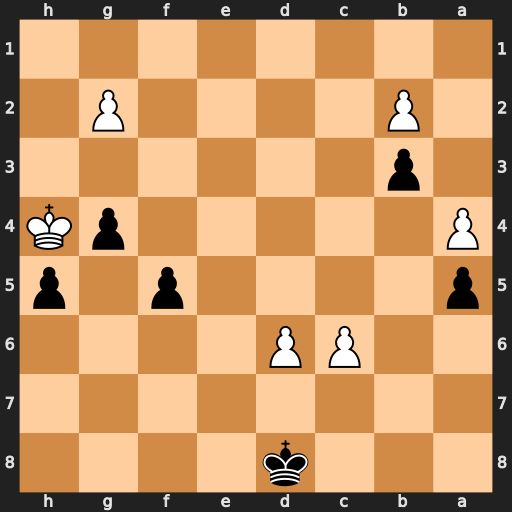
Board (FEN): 3k4/8/2PP4/p4p1p/P5pK/1p6/1P4P1/8
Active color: b
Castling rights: -
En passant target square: -
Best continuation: f4 Kg5 f3 c7+ Kd7 gxf3 g3 Kf6 g2